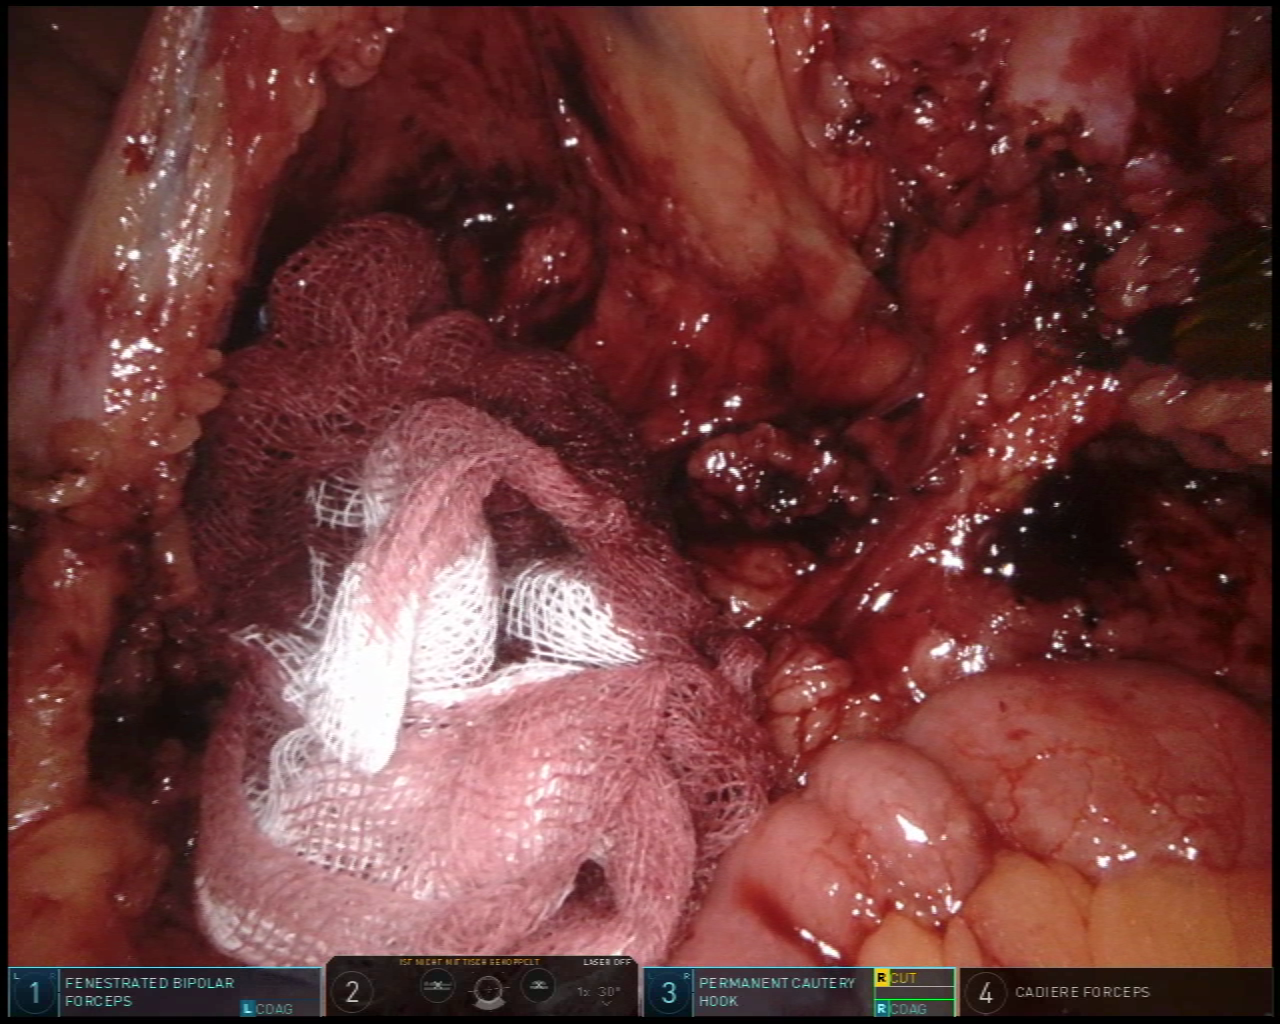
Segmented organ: intestinal_veins
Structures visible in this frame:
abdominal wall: no
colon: no
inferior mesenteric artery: no
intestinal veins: yes
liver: no
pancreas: no
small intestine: yes
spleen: no
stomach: no
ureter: no
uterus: no
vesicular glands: no